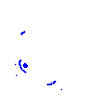
Particle: pion